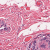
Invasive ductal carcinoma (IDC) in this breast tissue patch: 1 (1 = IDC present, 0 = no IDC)